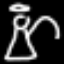
Label: angel